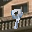
Label: 9